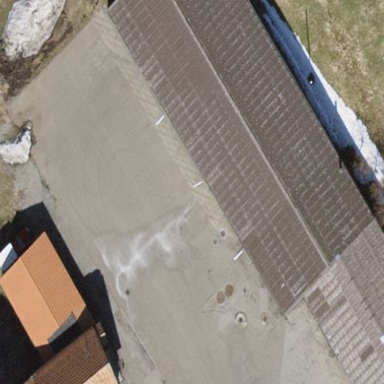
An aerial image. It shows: Warehouse.